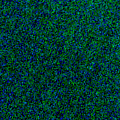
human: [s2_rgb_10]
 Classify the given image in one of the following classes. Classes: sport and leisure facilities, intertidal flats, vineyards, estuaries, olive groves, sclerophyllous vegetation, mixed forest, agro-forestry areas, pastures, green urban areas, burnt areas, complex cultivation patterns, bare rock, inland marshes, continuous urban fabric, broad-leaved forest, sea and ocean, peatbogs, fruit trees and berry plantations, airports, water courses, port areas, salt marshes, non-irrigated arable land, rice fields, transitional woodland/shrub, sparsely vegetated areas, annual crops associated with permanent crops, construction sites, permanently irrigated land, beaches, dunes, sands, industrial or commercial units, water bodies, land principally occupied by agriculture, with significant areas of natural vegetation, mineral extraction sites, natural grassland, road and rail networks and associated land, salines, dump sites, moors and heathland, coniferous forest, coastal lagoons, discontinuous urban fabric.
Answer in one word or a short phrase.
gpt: sea and ocean